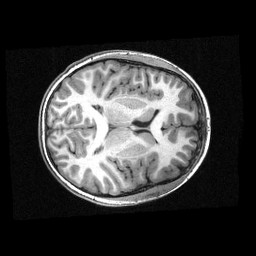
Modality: T1w
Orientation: axial
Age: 10
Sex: male
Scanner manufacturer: siemens
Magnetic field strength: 3 T
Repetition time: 2.3 s
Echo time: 0.00336 s